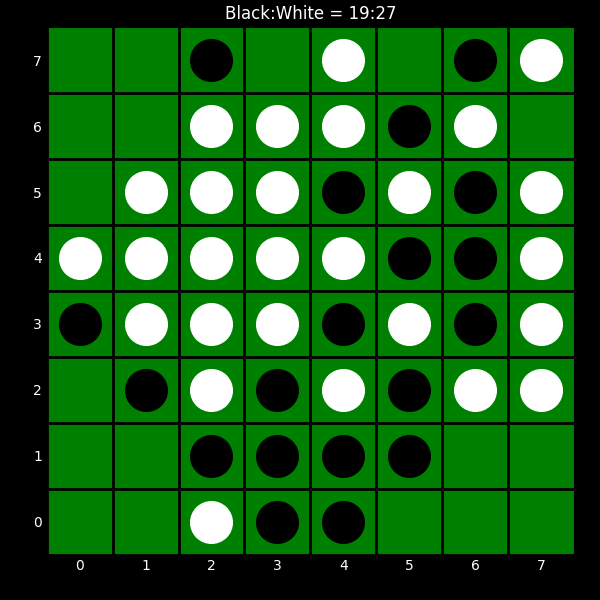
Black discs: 19
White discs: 27